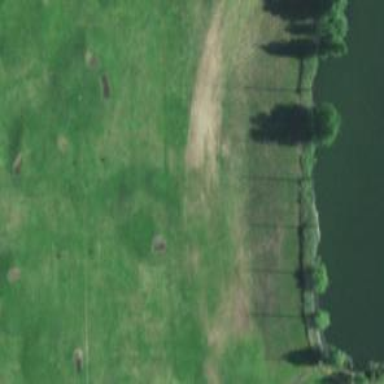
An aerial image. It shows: Grassy area designated for driving range golf.